Question: I use jquery ui draggable/droppable.
I have disabled all z-index in my css.
I try to drag a green rectangle div to the left side with the big green divs.
I can NOT move the dragged div outside the sidebar. It seems it is captured inside its parent which is the sidebar.
Why is that? What could make that happen?
I can not provide a pen/fiddle due to nda etc...

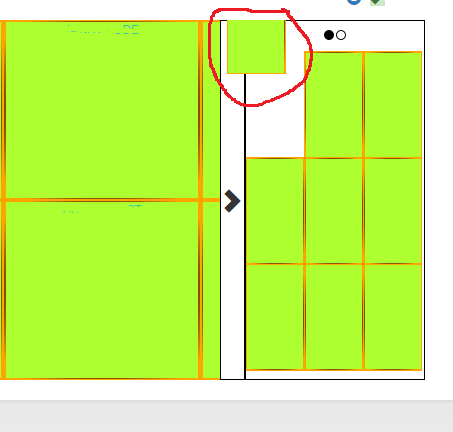
Answer: '''
overflow: visible ?
'''
<URL>
OR
'''
$(".draggable").draggable({
appendTo: 'body', // Append to the body.
zIndex: <someNumberYouThinkIsAppropriateHere>,
containment: $('document'),
helper: 'clone'
});
'''
<URL>